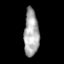
Tissue: skin
Cell type: Epithelial cells
Senescence score: 0.7443
Nuclear area (px): 693
Mean DAPI intensity: 168.483